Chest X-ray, PA view. Patient: 35 years old, sex F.
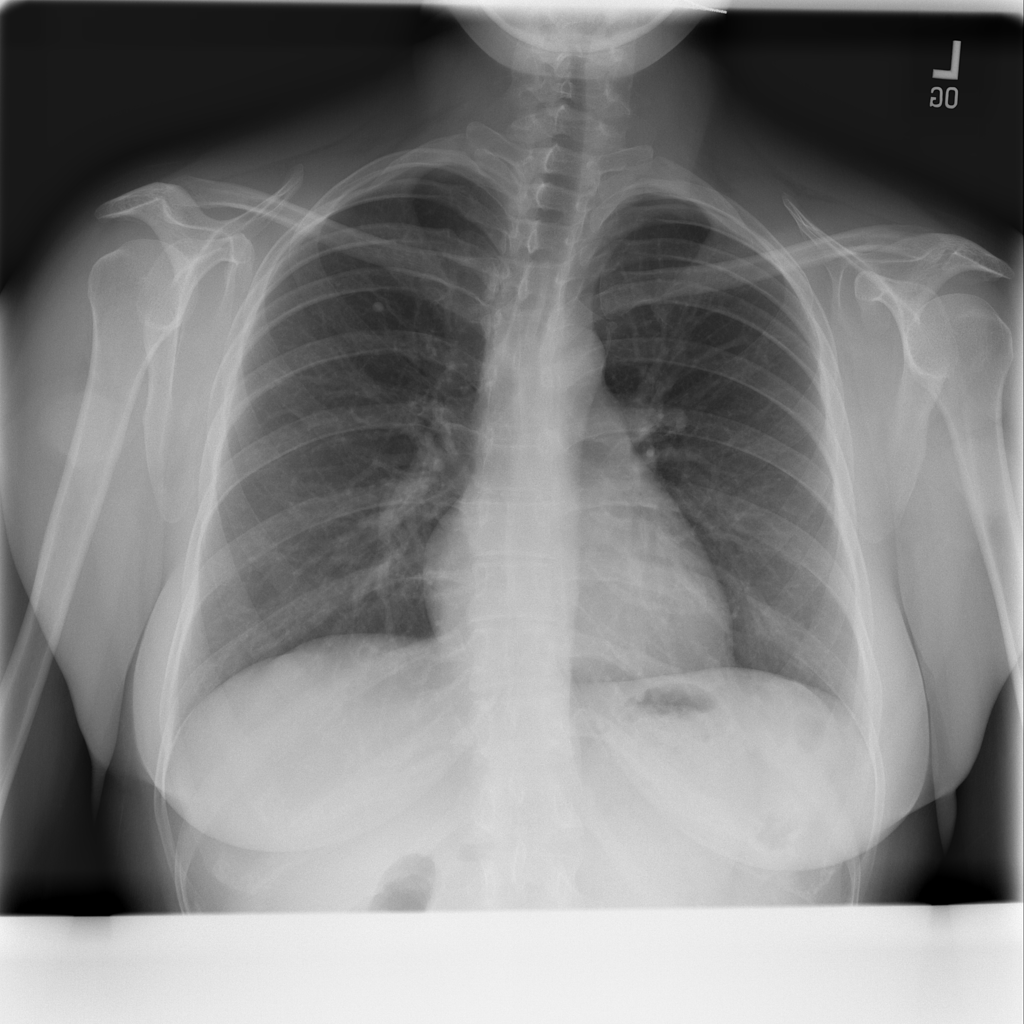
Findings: Nodule